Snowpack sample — Snodgrass Mountain, Crested Butte, Colorado (2/4/25, 12:06 PM MST)
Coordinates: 38.923, -106.968
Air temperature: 35 °F
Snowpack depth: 80 cm
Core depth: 20 cm
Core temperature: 33.8 °F
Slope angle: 14°, slope face: 78°
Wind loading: low
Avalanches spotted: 0
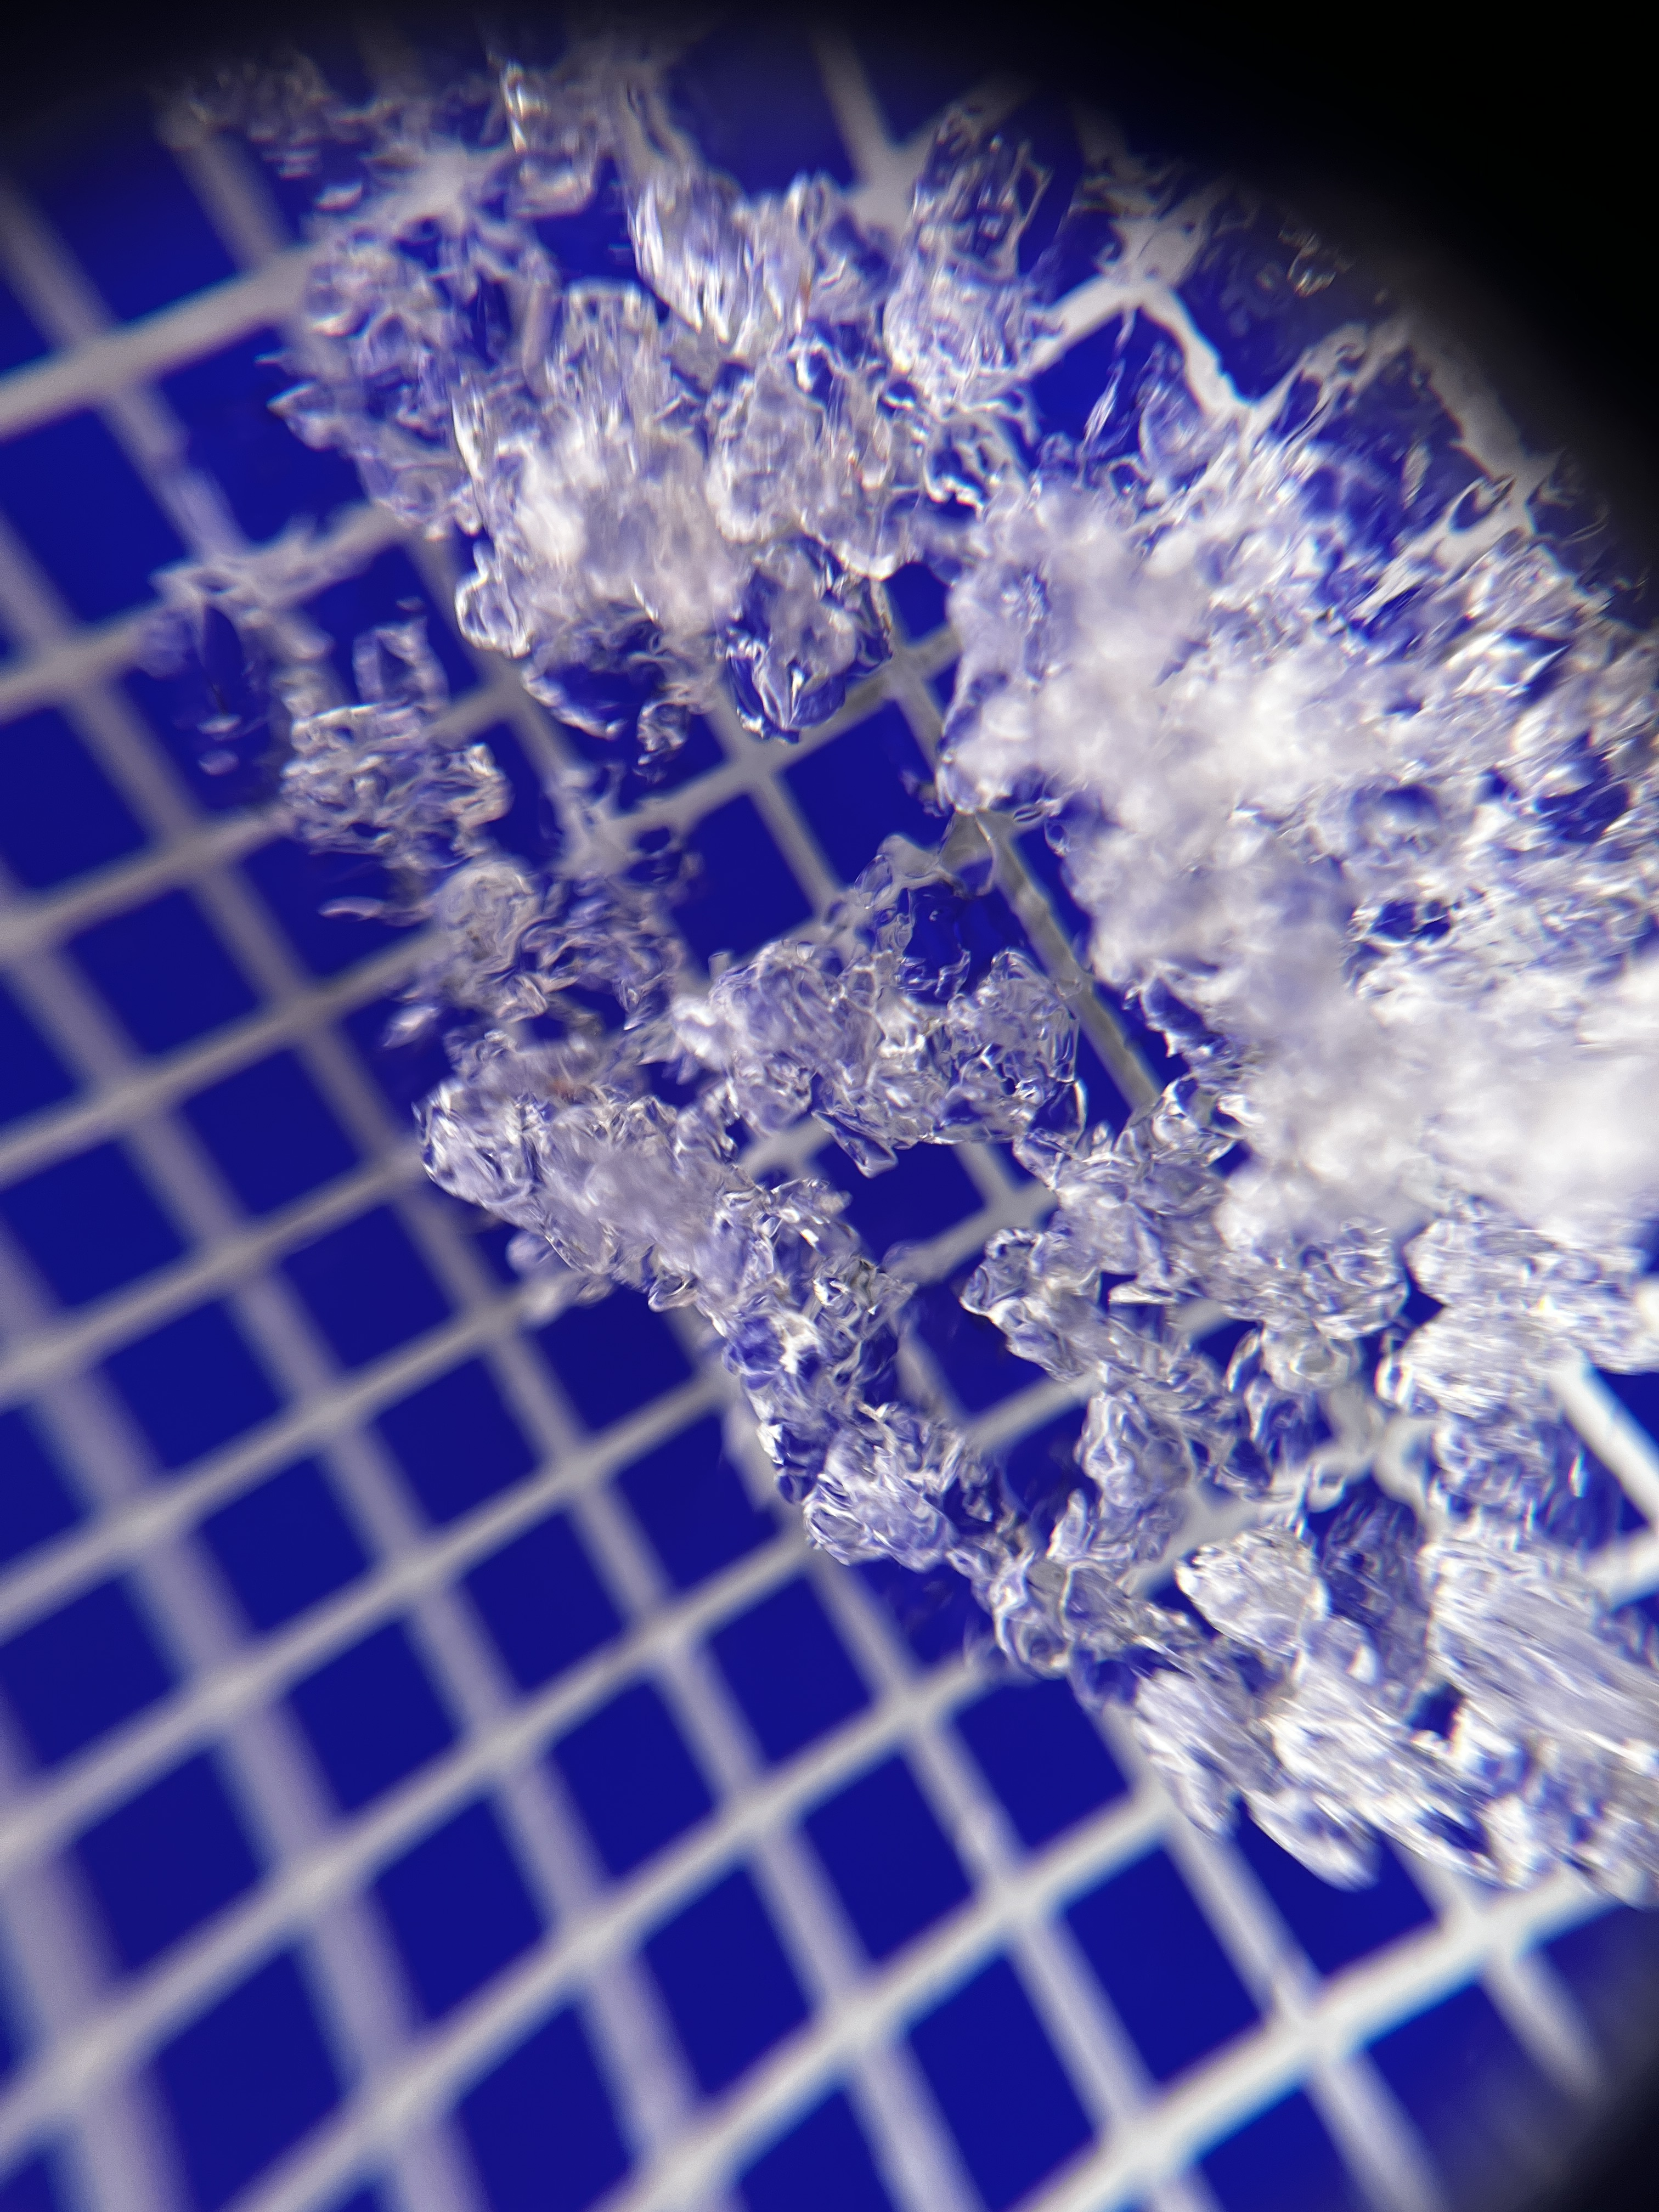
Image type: magnified_profile
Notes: No avalanches nearby, unusually warm weather for the last month reported by residents, Collected 25 yards from treeline